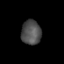
Tissue: prostate
Cell type: T cells
Senescence score: 0.7728
Nuclear area (px): 473
Mean DAPI intensity: 78.926